Interaction volume radius: 5 \u00c5
Interaction volume height: 10 \u00c5
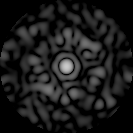
Disorder parameter: 0.7769